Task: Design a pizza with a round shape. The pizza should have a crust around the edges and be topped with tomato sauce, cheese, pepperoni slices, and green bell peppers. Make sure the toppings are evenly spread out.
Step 316:
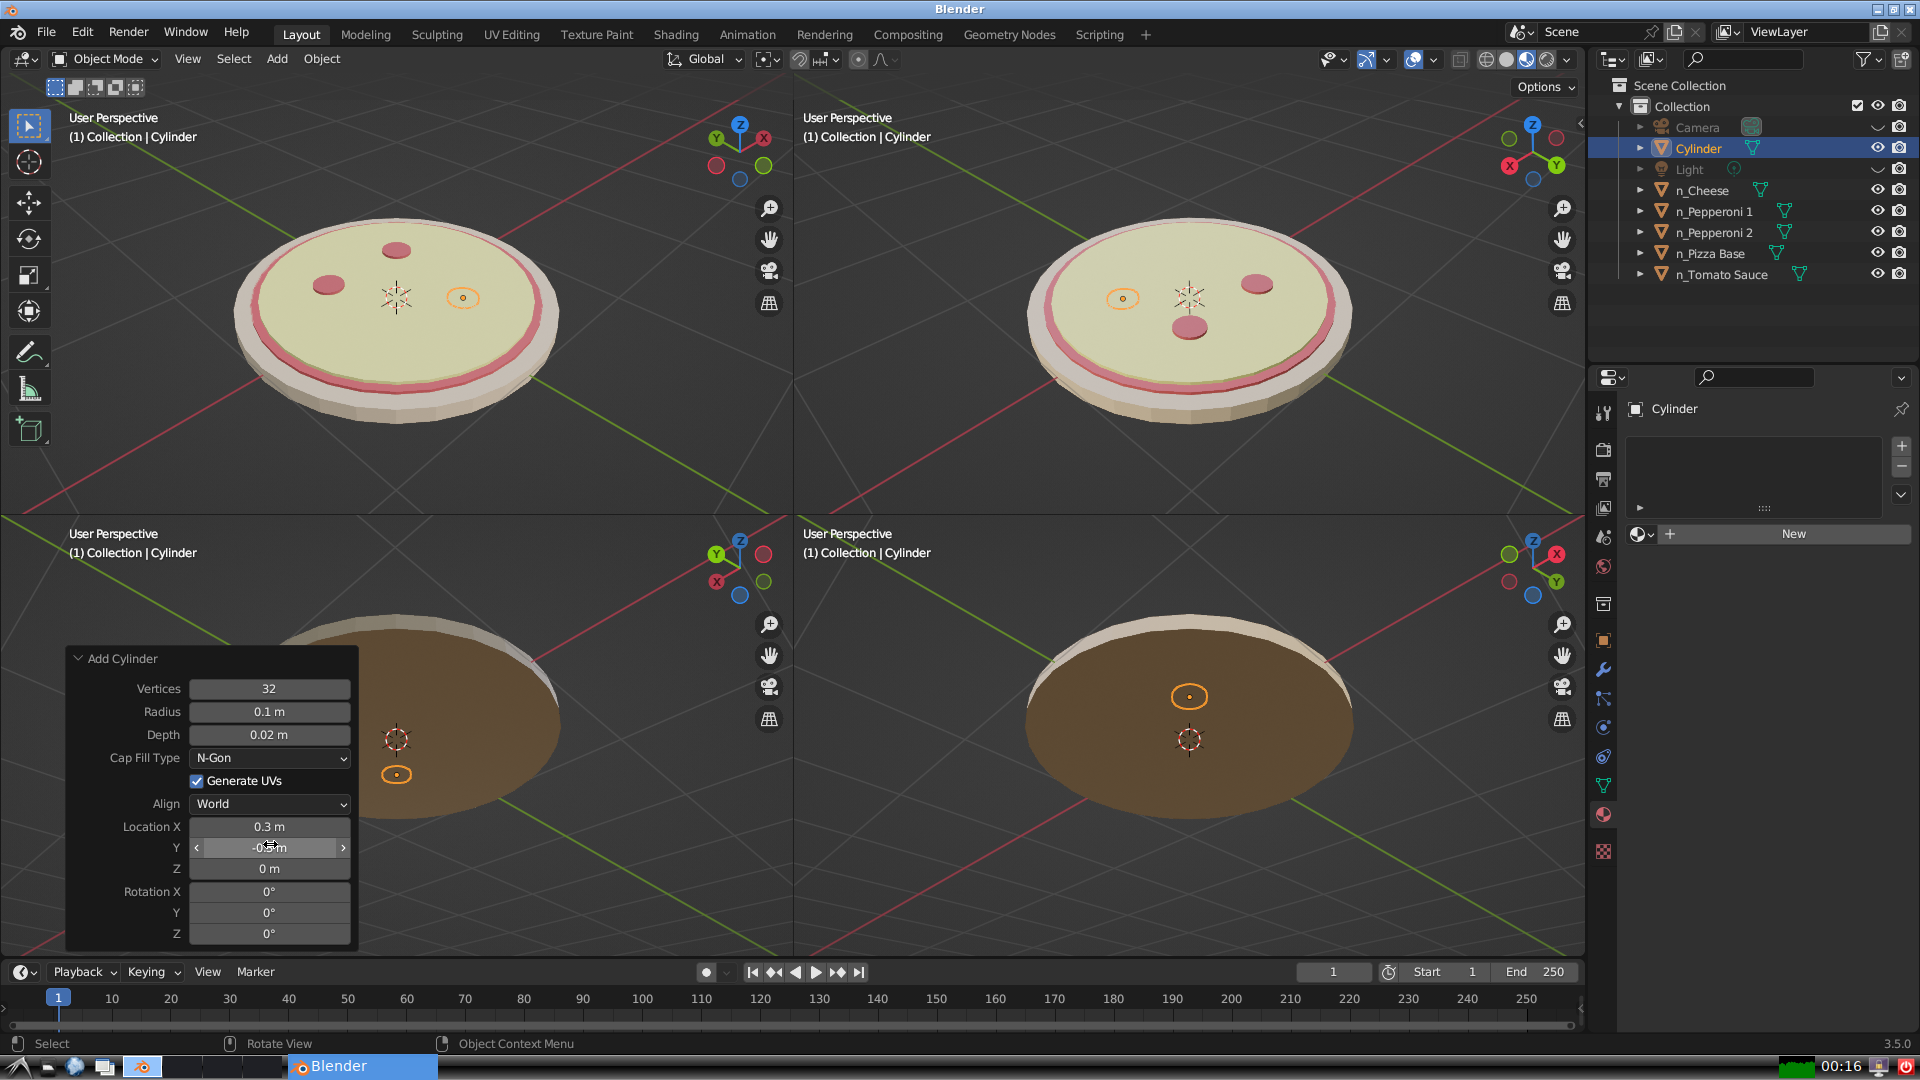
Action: {"mouse_move": [270, 868]}